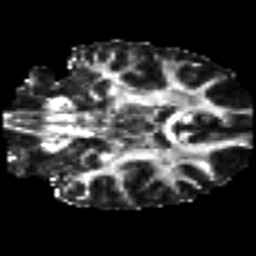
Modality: FA
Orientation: coronal
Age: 35
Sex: female
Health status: ill
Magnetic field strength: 3 T
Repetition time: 9 s
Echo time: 0.093 s